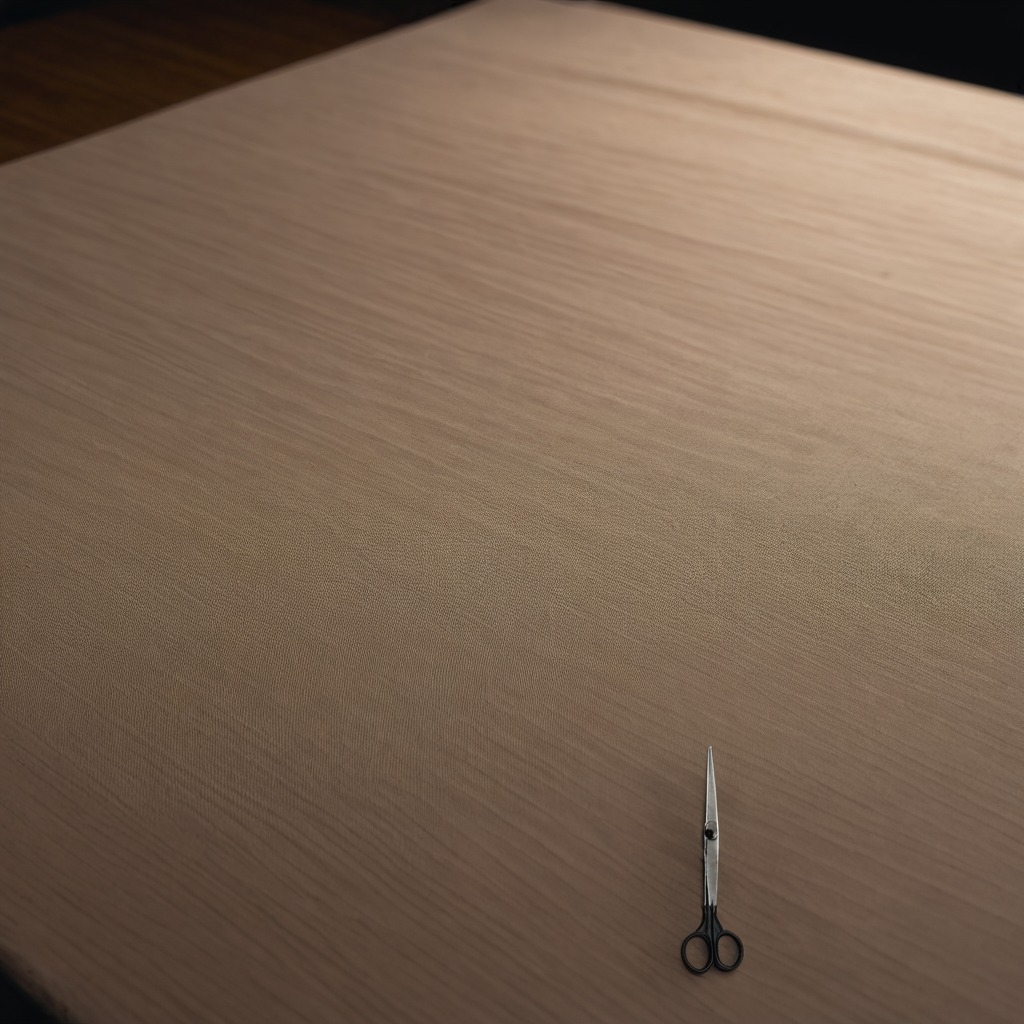
A scissor is lying on the wooden table.